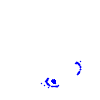
Particle: pion